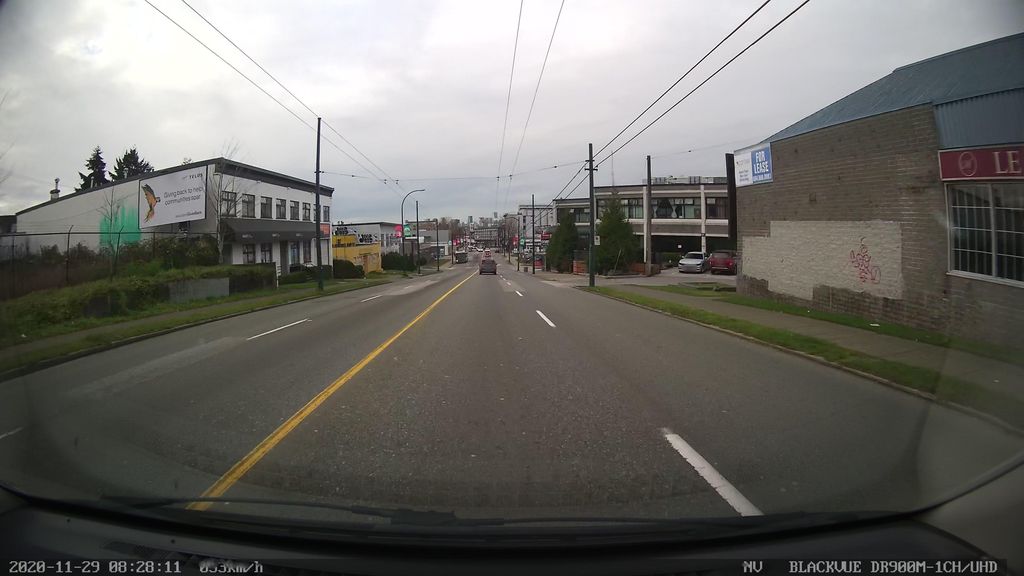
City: vancouver